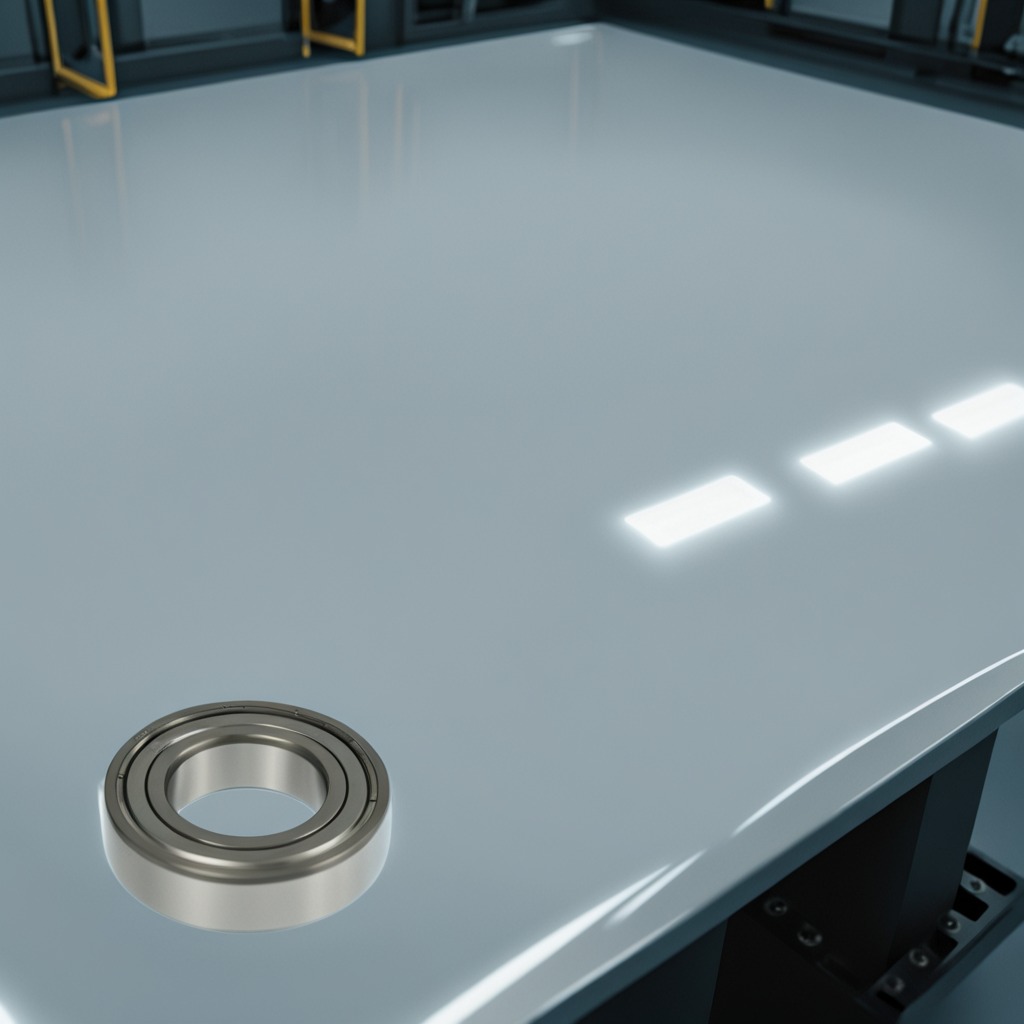
A metal ball bearing is lying on a table.